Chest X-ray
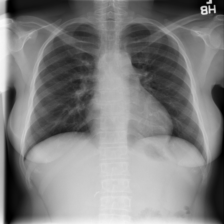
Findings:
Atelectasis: negative
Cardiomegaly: negative
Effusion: negative
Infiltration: negative
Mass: negative
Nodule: negative
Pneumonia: negative
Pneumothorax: negative
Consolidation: negative
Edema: negative
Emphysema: negative
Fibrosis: negative
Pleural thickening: negative
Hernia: negative